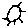
Label: sun